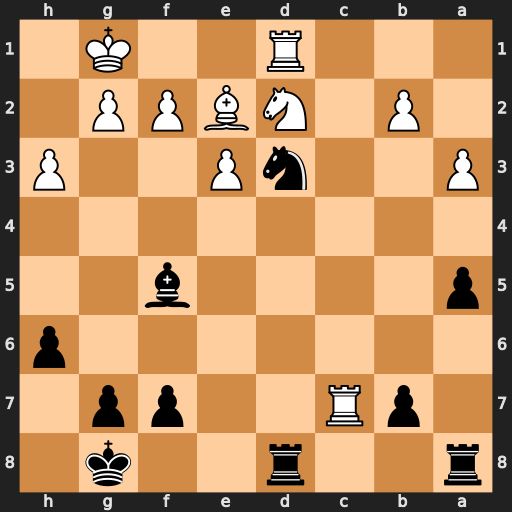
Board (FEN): r2r2k1/1pR2pp1/7p/p4b2/8/P2nP2P/1P1NBPP1/3R2K1
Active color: b
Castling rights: -
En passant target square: -
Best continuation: Nxb2 Rdc1 Rxd2